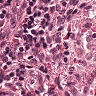
Metastatic tissue present: no